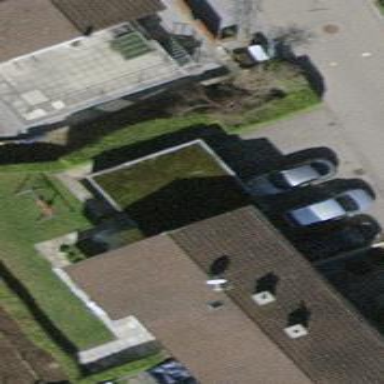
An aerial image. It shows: Garage.